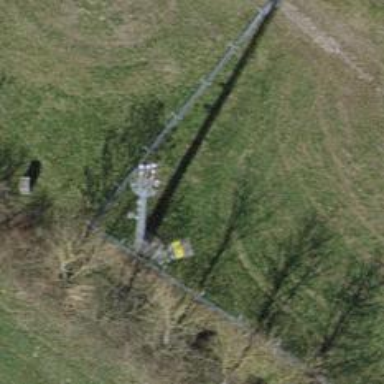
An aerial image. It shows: Communication tower.